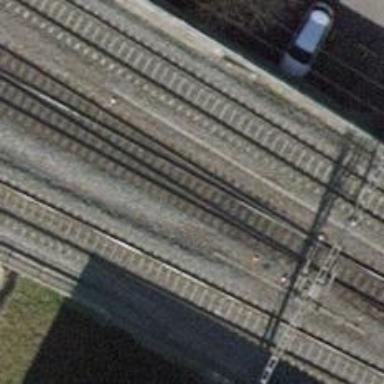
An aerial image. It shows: Single-track railway bridge with electrified contact line.